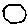
Label: hexagon